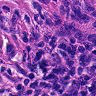
Metastatic tissue present: yes